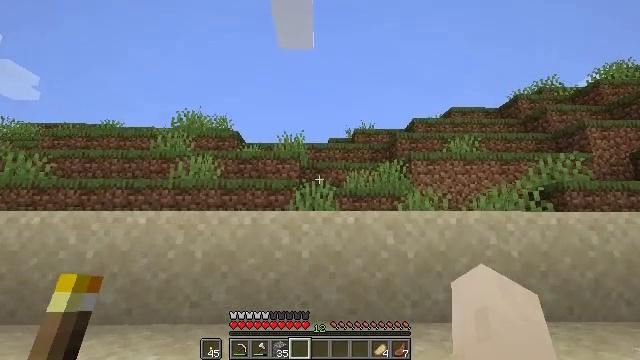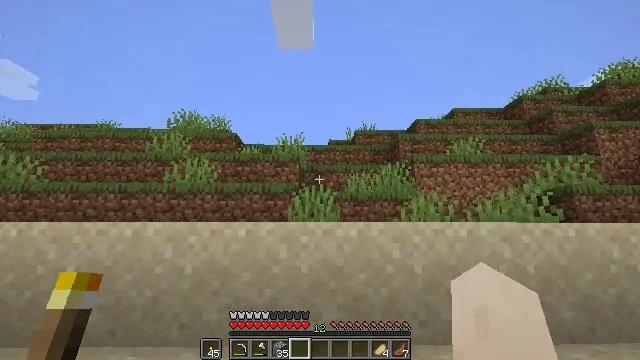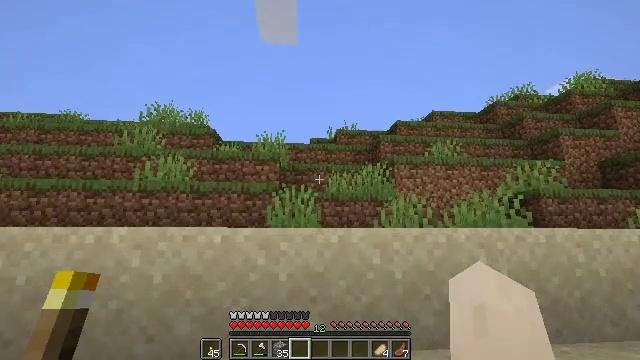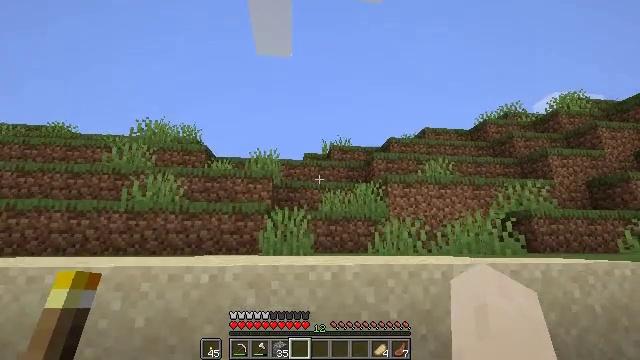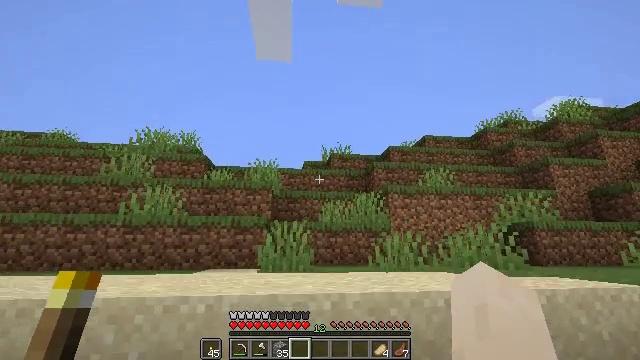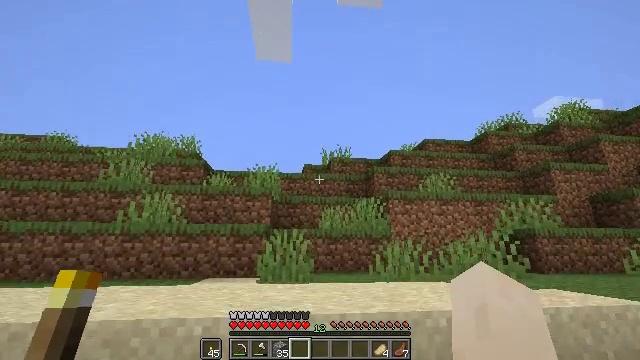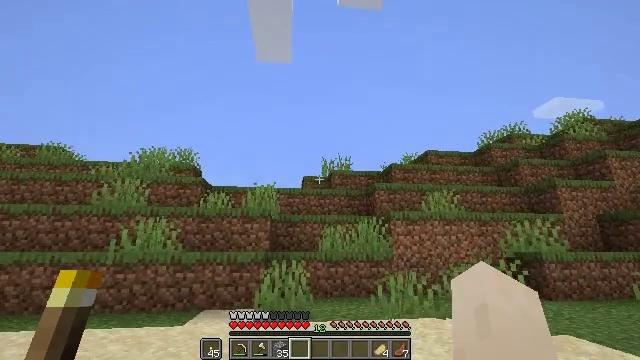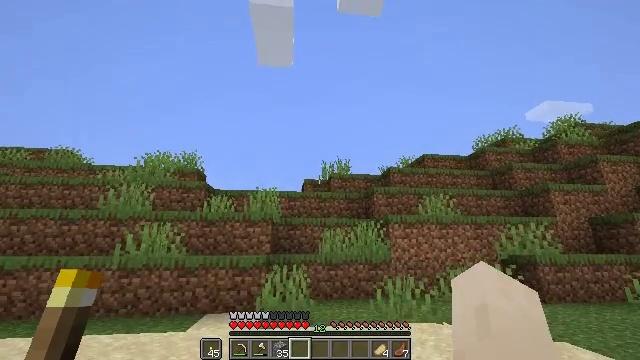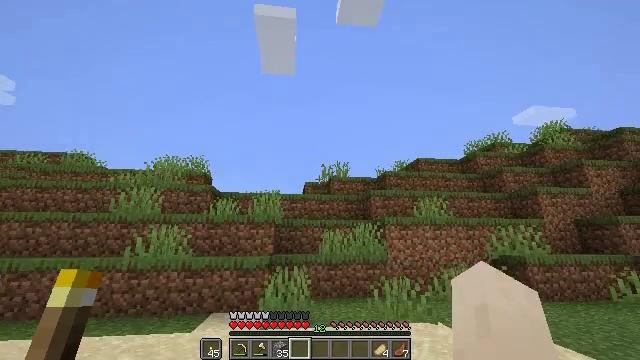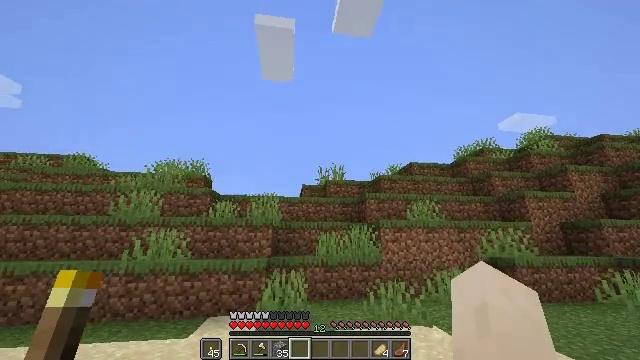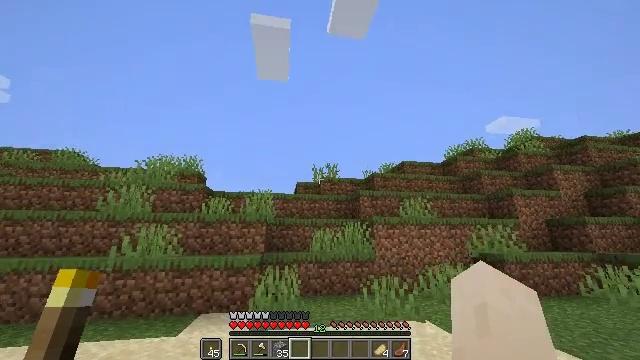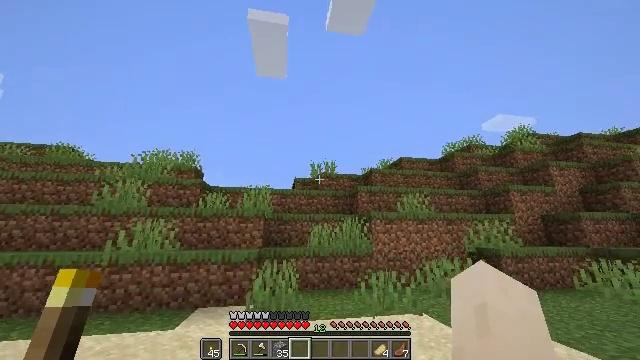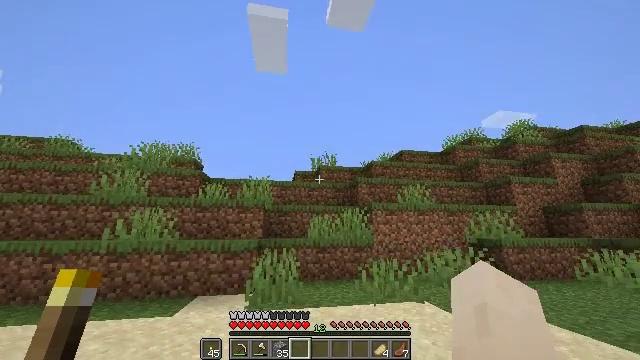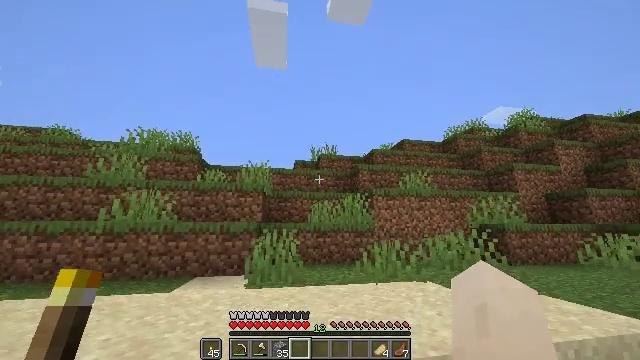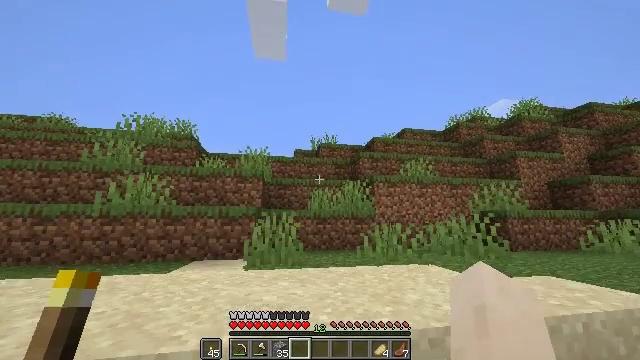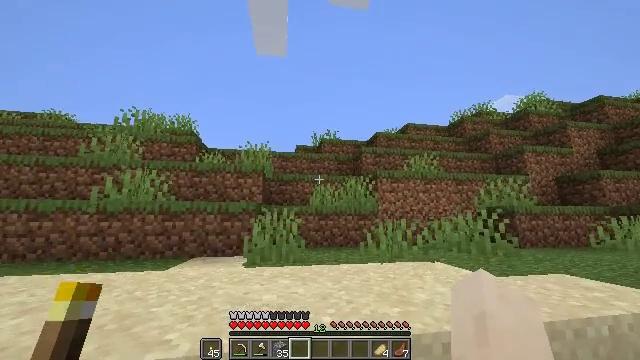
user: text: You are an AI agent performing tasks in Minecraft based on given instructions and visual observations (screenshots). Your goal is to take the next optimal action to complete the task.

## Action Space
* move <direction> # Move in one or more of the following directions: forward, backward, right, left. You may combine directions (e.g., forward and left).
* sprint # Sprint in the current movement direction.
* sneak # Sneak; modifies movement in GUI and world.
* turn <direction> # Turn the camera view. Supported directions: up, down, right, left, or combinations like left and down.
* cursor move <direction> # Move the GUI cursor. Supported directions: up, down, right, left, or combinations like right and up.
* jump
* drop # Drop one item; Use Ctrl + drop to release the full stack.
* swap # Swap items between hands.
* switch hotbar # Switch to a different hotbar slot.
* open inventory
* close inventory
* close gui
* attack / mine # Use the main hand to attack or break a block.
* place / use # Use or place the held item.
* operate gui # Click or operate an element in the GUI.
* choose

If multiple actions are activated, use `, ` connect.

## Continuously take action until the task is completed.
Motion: motion action
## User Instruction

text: Kill the chicken.
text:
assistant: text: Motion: move forward, sprint, jump
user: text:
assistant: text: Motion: move forward, sprint, turn right, jump
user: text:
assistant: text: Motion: move forward, sprint, turn right and up, jump
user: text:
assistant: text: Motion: move forward, sprint, jump
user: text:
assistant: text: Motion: move forward, sprint, jump
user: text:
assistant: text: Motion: move forward, sprint, jump
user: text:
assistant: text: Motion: move forward, sprint, jump
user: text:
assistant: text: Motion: move forward, sprint, jump
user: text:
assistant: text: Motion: move forward, sprint
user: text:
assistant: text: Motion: move forward, sprint, turn right
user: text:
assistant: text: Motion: move forward, sprint
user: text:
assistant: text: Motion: move forward, sprint
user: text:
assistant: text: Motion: move forward, sprint, jump
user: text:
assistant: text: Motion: move forward, sprint, turn down, jump
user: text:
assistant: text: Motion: move forward, sprint, jump
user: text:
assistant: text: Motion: move forward, sprint, turn down, jump
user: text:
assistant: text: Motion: move forward, sprint, turn left and down, jump
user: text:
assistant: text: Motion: move forward, sprint, turn left and down, jump
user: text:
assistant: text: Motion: move forward, sprint, turn left and down, jump
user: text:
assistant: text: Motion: move forward, sprint, turn left
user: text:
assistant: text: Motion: move forward, sprint
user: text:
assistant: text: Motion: move forward, sprint
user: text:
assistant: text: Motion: move forward, sprint, turn left
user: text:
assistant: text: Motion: move forward, sprint, turn left
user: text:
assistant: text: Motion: move forward, sprint, turn left, jump
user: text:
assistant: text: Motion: move forward, sprint, turn left, jump
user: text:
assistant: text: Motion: move forward, sprint, jump
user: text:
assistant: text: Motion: move forward, sprint, jump
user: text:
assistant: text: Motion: move forward, sprint, jump
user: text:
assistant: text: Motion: move forward, sprint